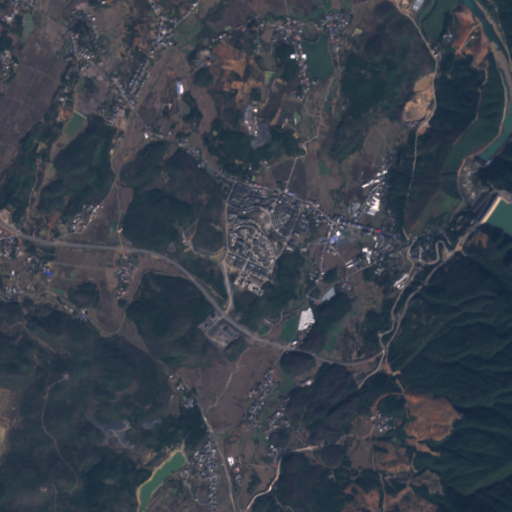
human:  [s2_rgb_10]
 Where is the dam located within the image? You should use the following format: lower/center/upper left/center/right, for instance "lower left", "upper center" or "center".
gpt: The dam is located in the center right of the image.
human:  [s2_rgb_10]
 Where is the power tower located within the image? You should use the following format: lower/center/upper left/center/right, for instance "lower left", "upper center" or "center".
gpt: The power tower is located in the lower right of the image.
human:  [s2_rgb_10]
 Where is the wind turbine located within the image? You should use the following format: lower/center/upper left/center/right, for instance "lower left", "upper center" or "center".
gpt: The wind turbine is located in the lower left of the image.
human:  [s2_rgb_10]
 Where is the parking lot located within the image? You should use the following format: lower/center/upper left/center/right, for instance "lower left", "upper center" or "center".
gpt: There is no parking lot in the image.